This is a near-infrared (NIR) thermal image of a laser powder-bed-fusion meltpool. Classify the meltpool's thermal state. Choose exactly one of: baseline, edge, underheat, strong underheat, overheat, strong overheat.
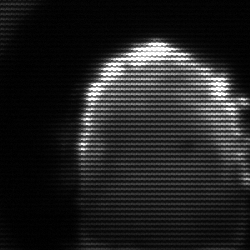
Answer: baseline